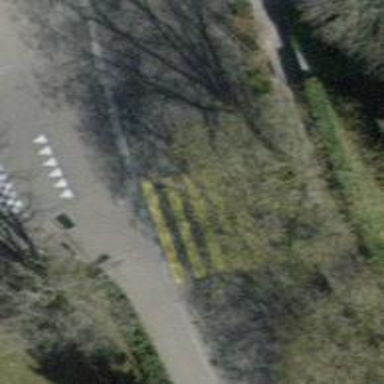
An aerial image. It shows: Uncontrolled zebra crossing on the road.